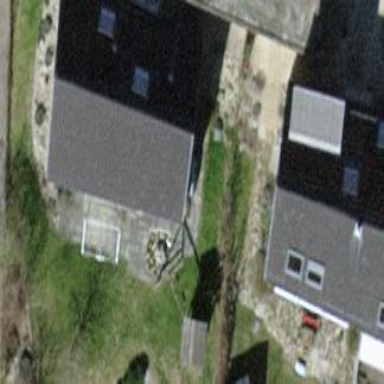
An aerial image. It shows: Detached building with gabled roof.